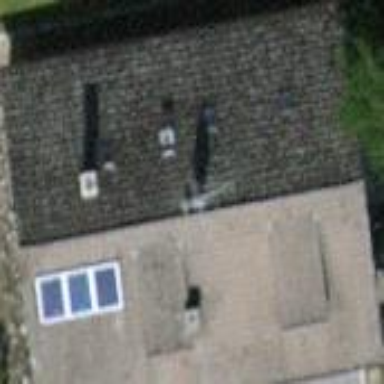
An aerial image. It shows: Gabled roof house.